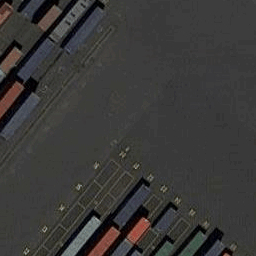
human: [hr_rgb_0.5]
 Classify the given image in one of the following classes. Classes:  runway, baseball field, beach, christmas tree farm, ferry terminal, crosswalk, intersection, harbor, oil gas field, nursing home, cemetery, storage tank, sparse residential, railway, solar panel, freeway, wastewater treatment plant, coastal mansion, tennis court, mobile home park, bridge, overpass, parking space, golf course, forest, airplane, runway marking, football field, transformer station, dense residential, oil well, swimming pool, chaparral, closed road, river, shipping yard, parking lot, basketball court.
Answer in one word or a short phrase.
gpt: shipping yard